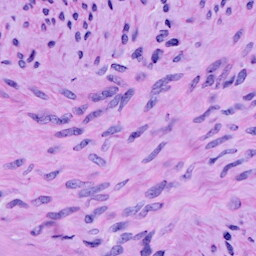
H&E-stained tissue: Cervix